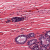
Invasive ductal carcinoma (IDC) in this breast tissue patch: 0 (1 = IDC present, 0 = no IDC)